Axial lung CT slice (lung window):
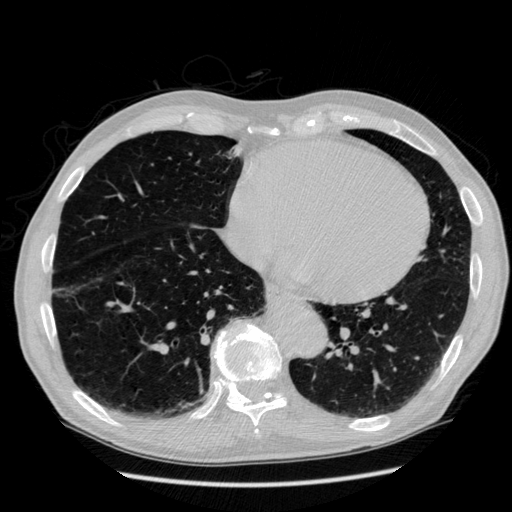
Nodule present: no